Interaction volume radius: 5 \u00c5
Interaction volume height: 45 \u00c5
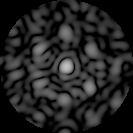
Disorder parameter: 0.7045